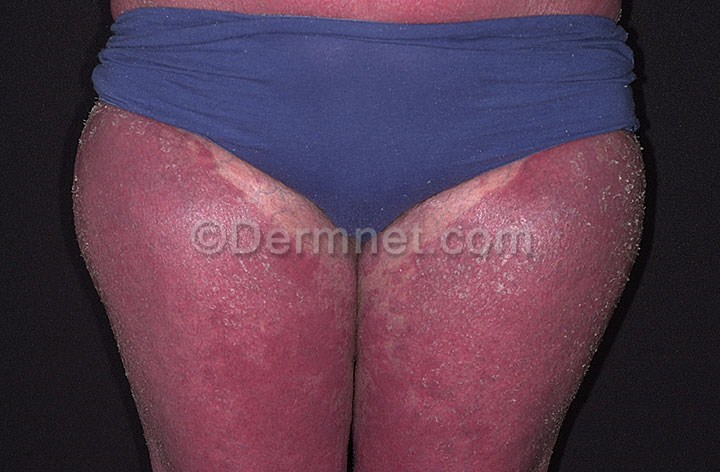
Disease: Psoriasis pictures Lichen Planus and related diseases